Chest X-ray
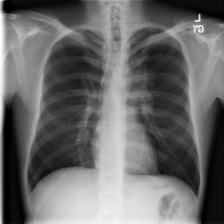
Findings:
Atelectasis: negative
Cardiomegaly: negative
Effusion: negative
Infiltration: negative
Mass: negative
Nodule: negative
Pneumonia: negative
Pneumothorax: negative
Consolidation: negative
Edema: negative
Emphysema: negative
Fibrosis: negative
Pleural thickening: negative
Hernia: negative